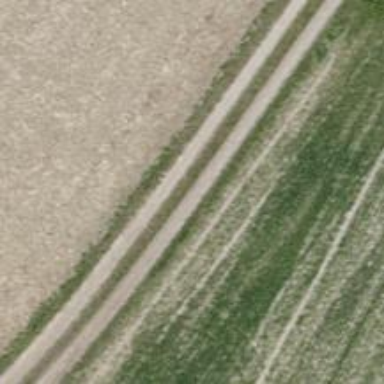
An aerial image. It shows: Compacted grade3 track.